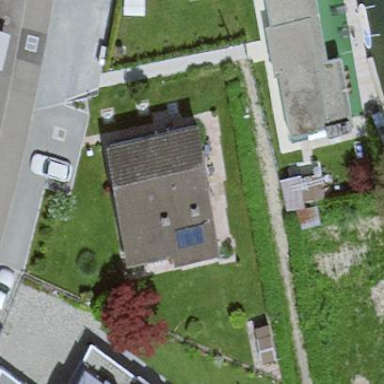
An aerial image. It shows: Saltbox-shaped roof house.